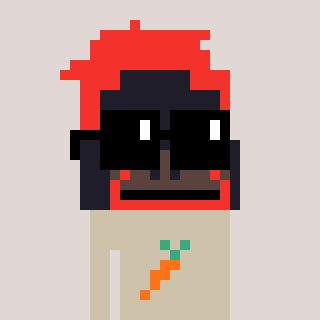
a pixel art character with square black sunglasses, a orangutan-shaped head and a bege-colored body on a warm background